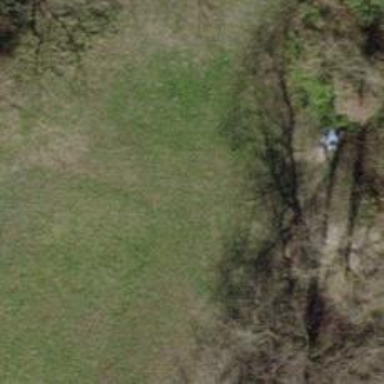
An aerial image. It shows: Brown bench in the vicinity.